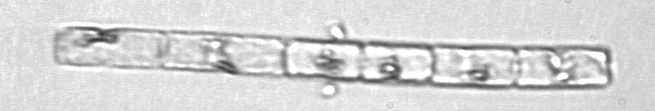
Label: Guinardia_delicatula